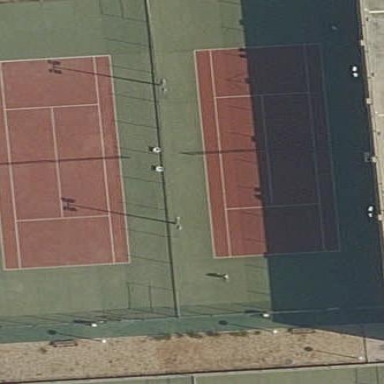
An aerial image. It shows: Tennis court in leisure pitch.